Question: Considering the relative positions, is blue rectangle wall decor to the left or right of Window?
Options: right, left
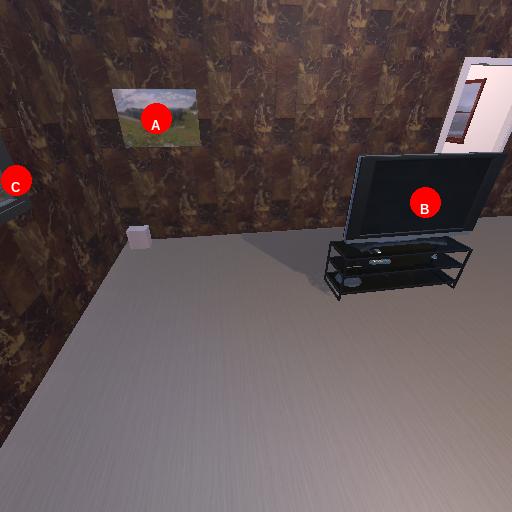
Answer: right